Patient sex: F
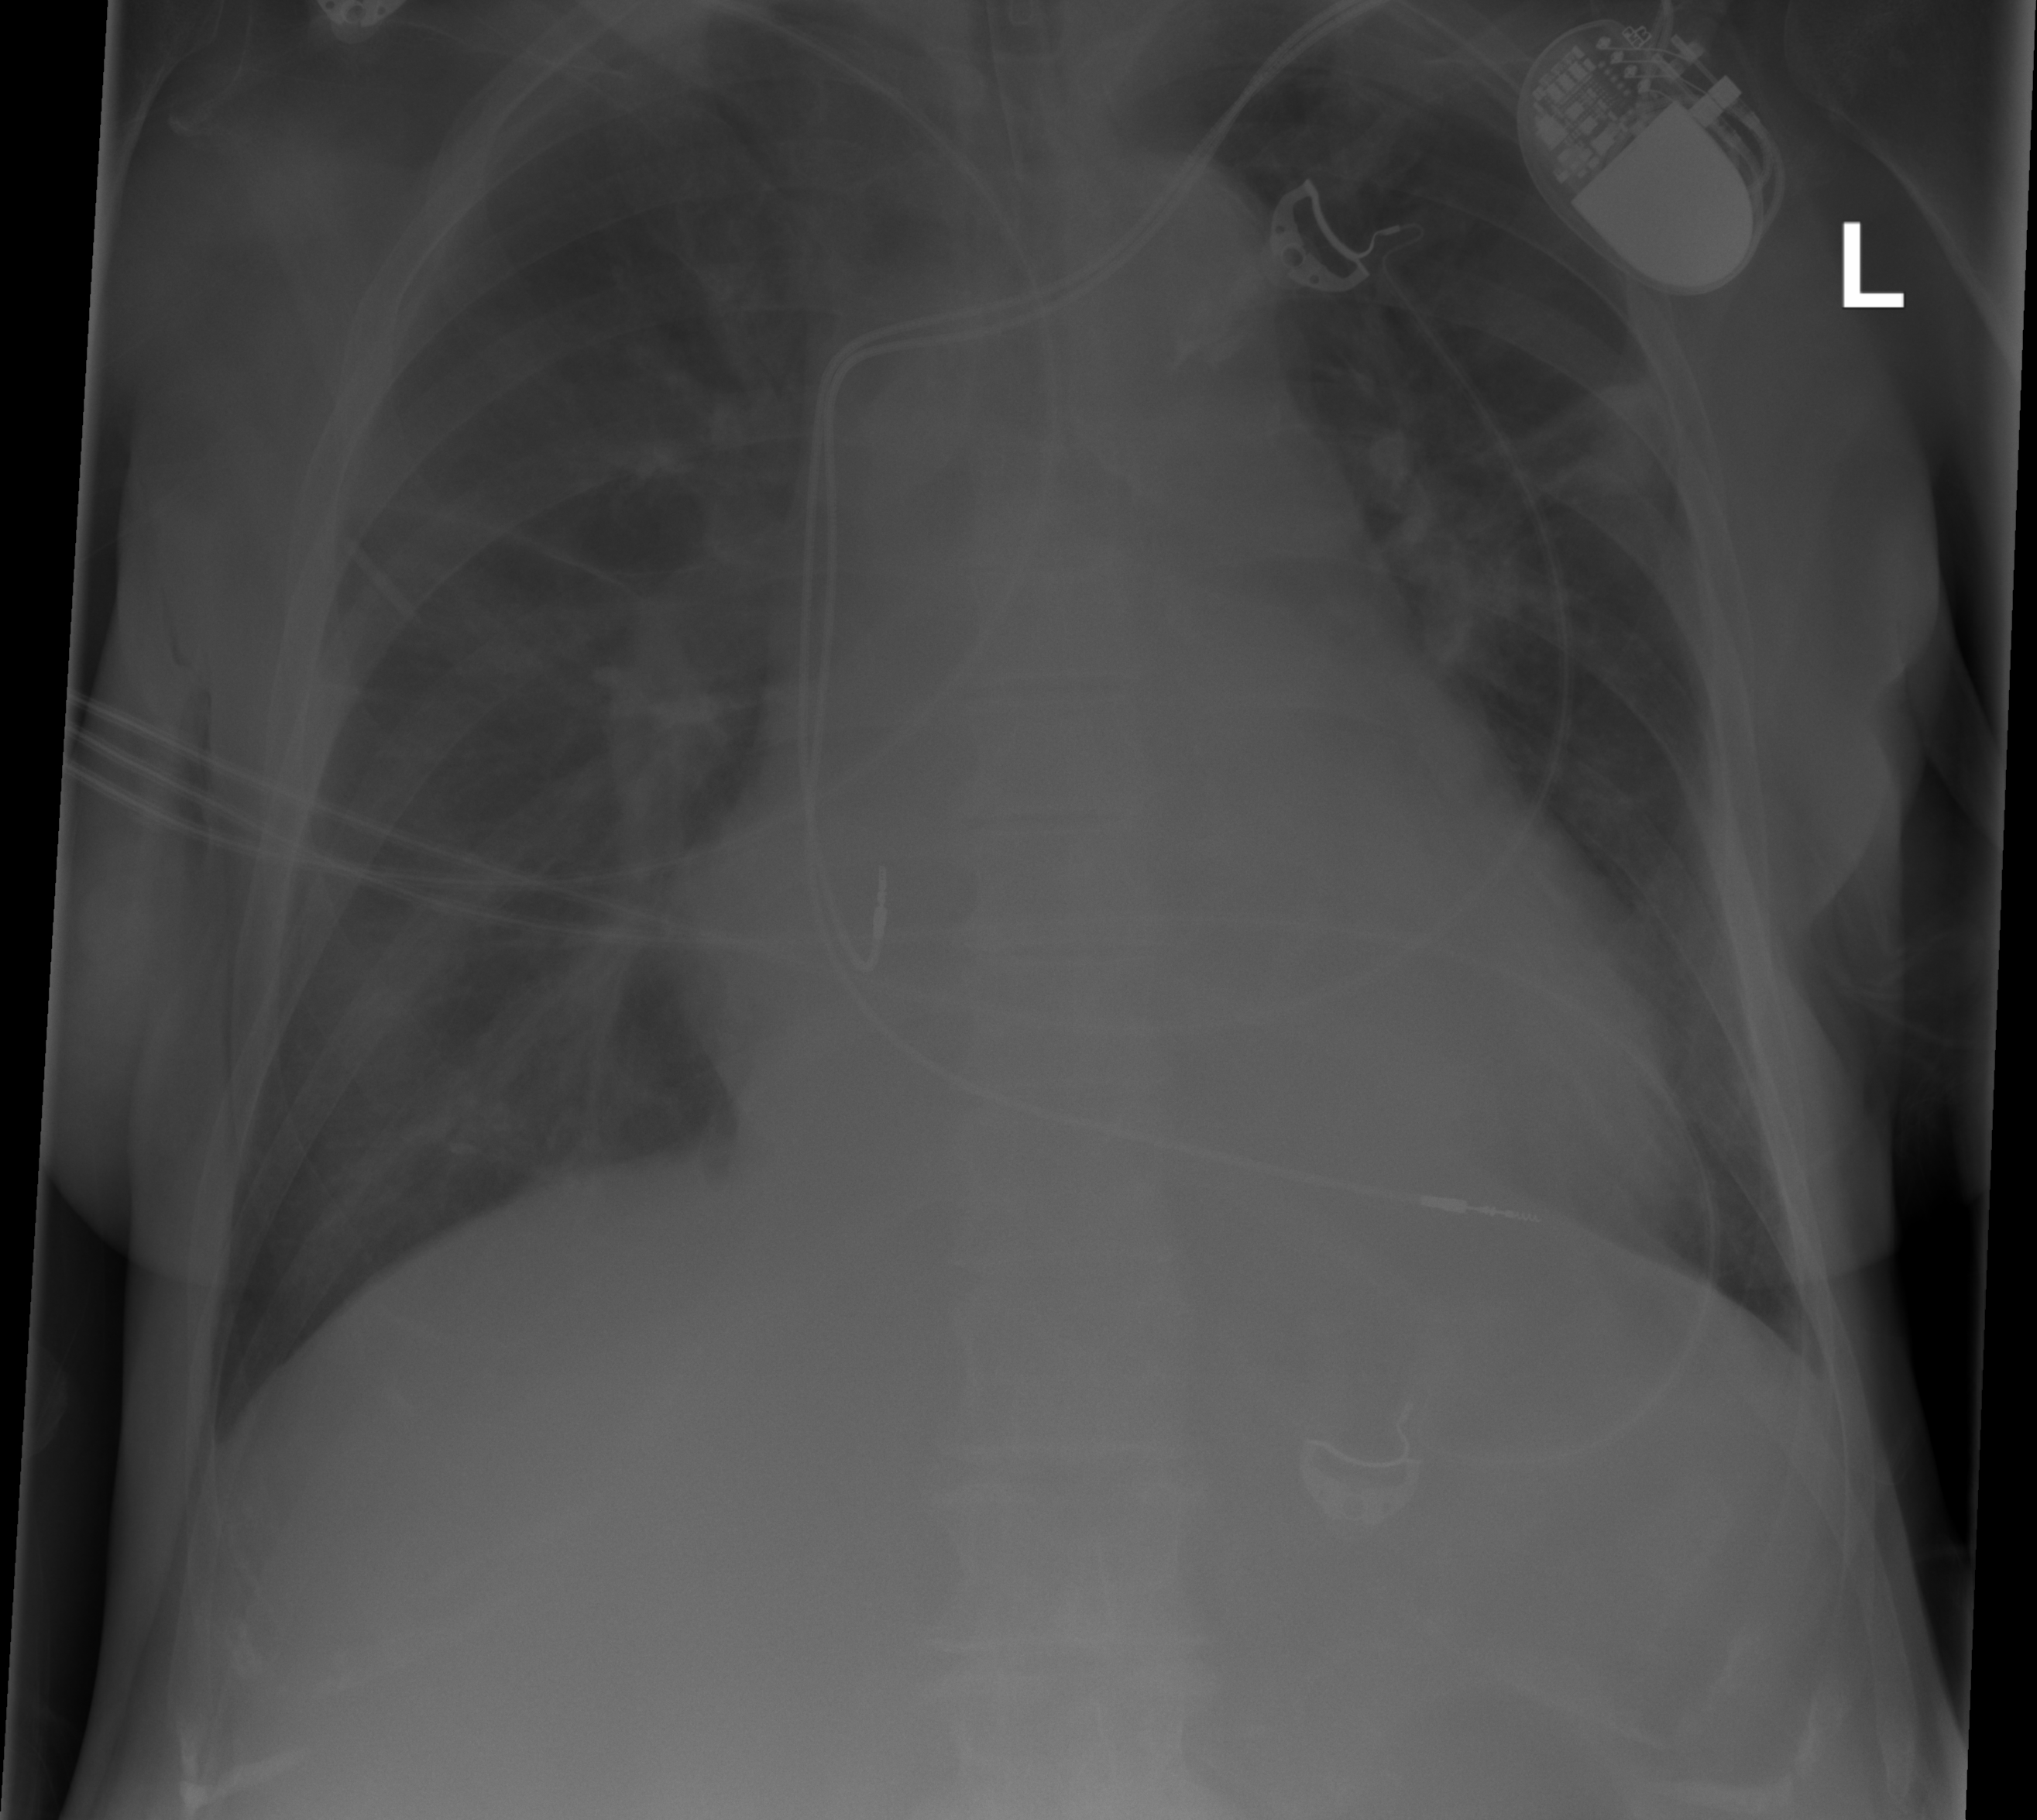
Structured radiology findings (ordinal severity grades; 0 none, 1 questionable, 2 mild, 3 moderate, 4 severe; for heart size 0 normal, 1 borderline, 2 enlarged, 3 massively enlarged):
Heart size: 2
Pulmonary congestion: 0
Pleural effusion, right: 0
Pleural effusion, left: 0
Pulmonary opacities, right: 0
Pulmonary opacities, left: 0
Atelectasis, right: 0
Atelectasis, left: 2